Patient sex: M
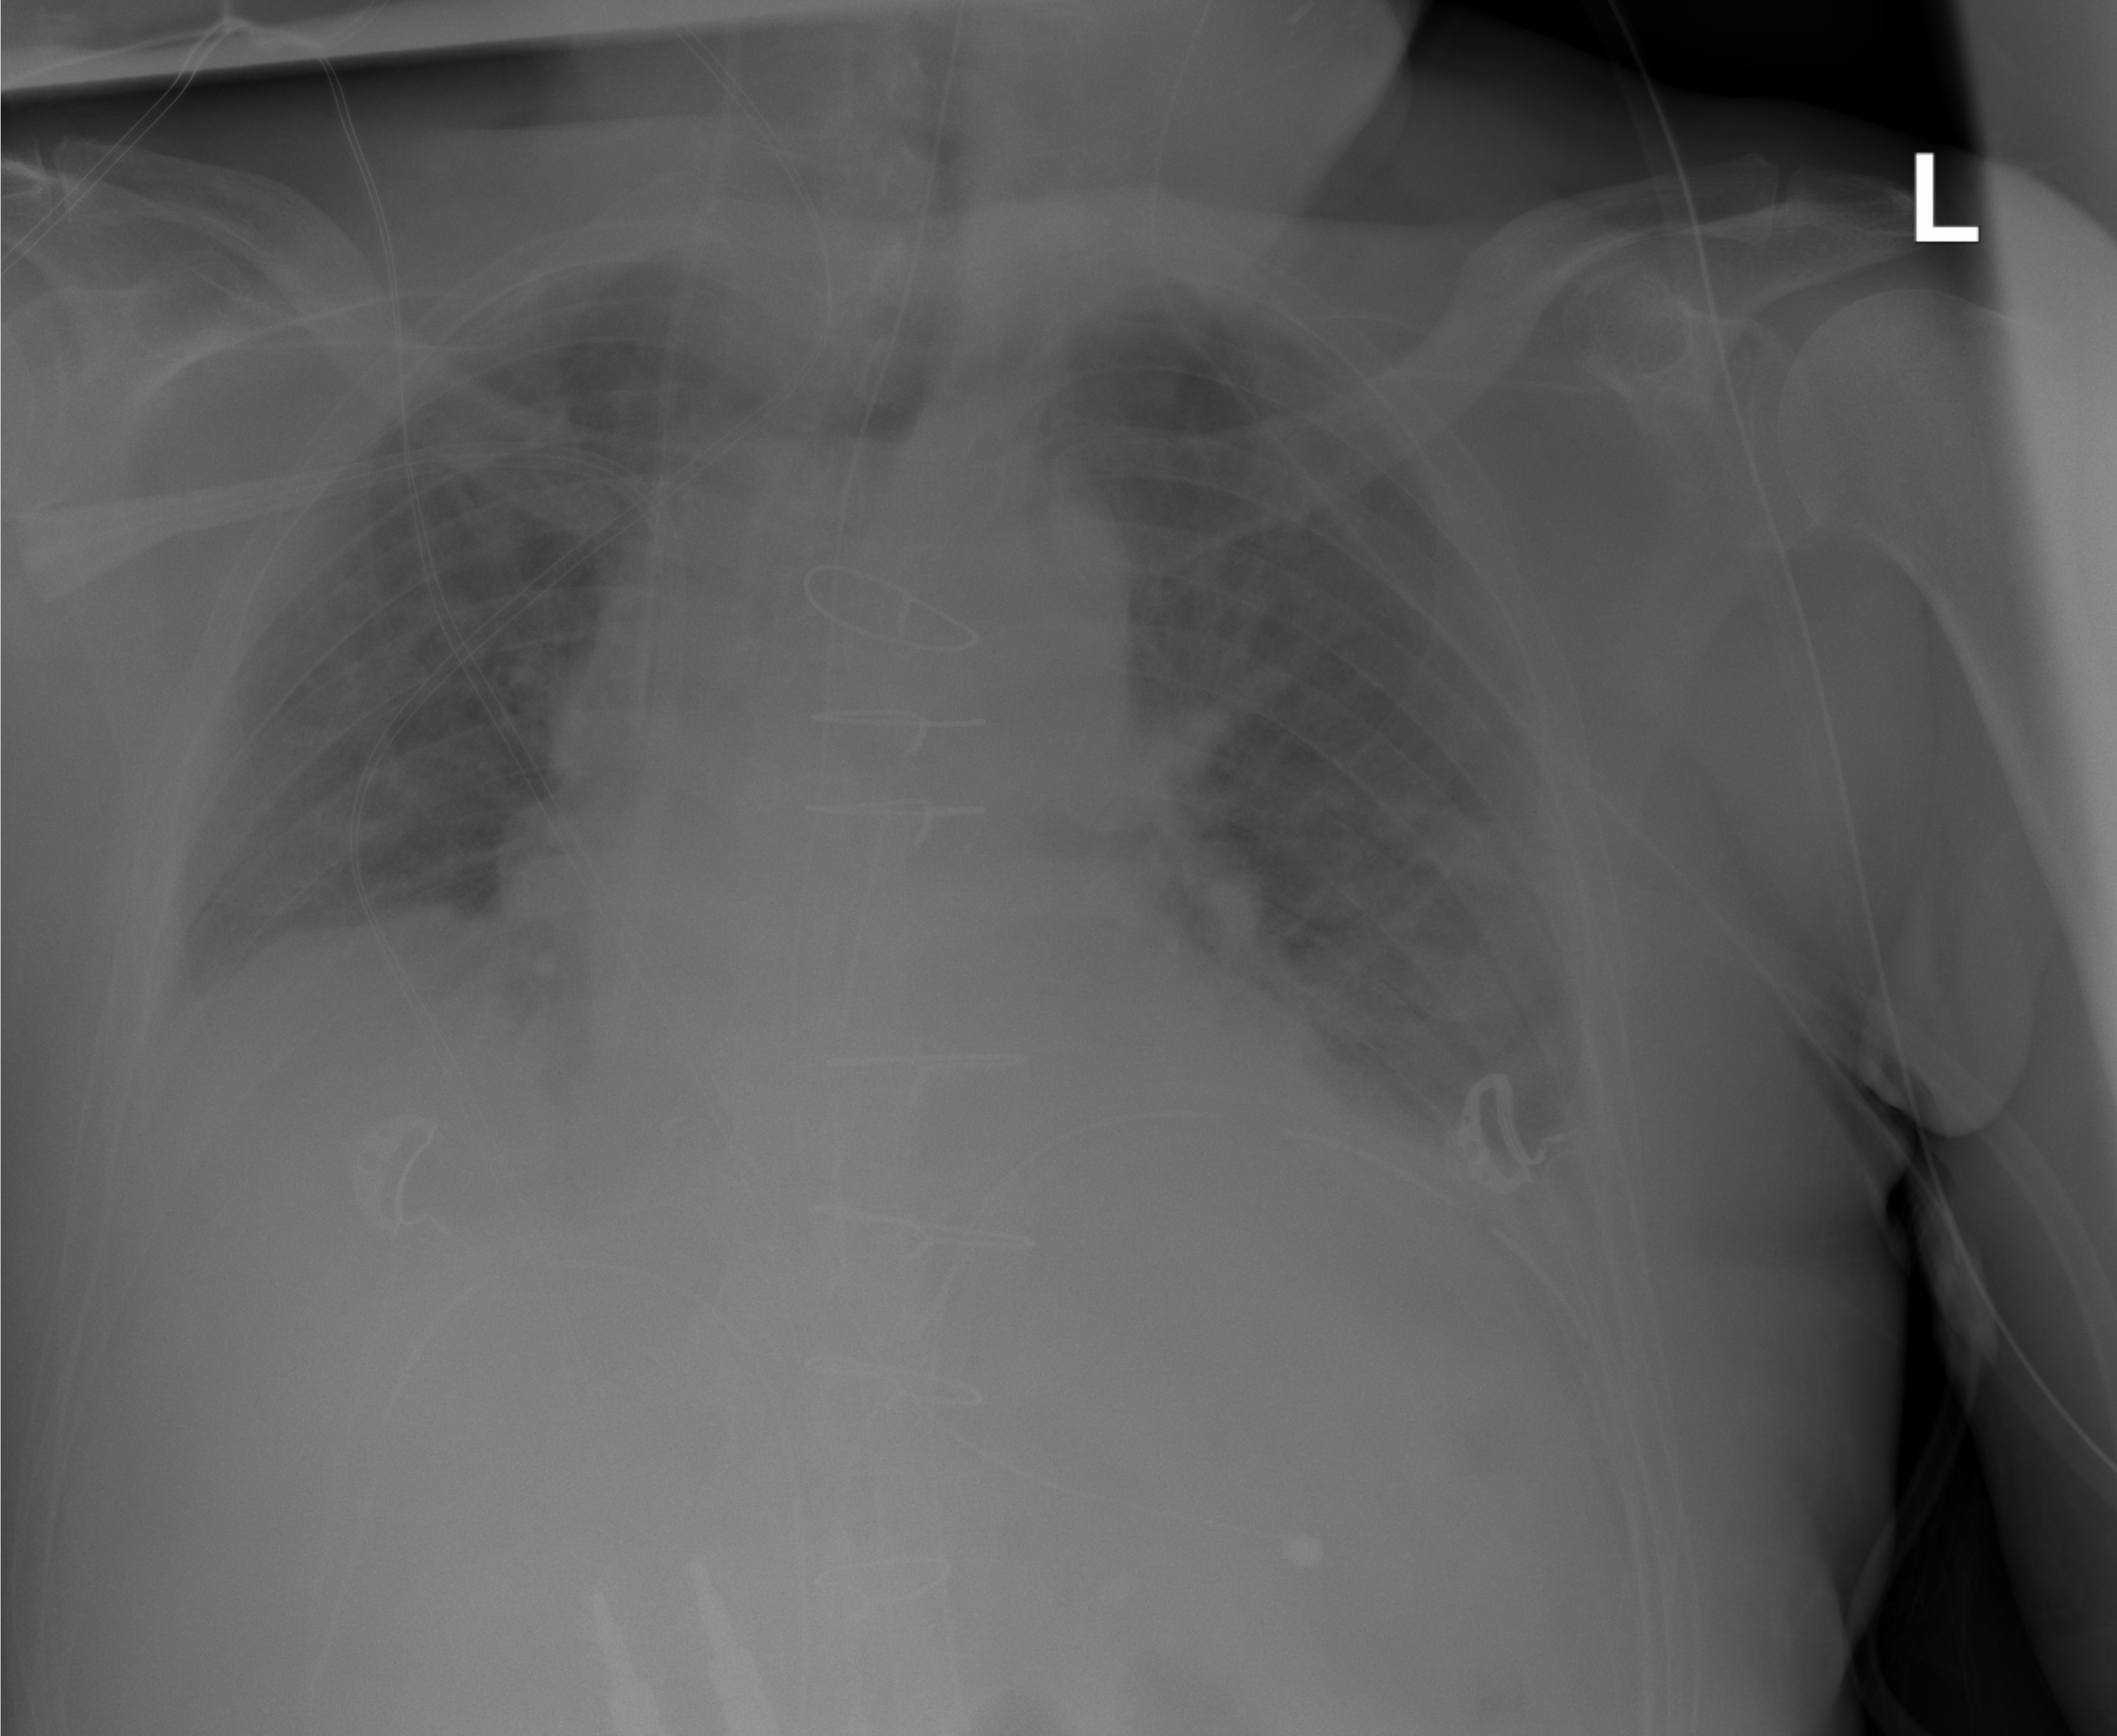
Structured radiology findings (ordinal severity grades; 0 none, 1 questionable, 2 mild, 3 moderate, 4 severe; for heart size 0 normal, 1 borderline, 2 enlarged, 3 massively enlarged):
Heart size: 0
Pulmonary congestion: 1
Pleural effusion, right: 2
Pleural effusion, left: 2
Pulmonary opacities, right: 0
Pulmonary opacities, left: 0
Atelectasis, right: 2
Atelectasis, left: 2